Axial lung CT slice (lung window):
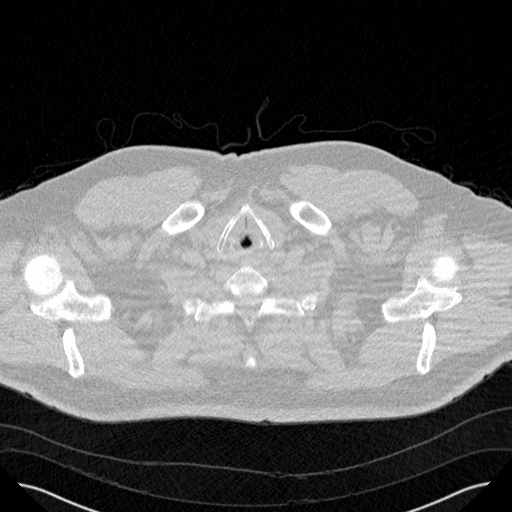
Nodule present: no